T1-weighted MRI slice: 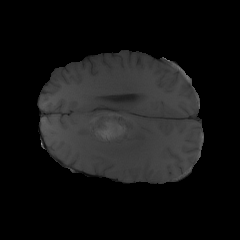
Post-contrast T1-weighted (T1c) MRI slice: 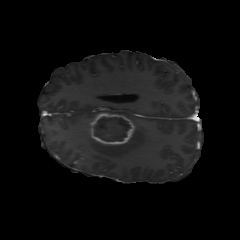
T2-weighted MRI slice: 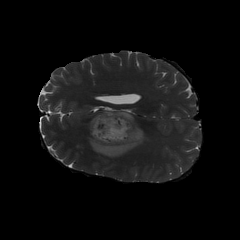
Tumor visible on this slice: yes